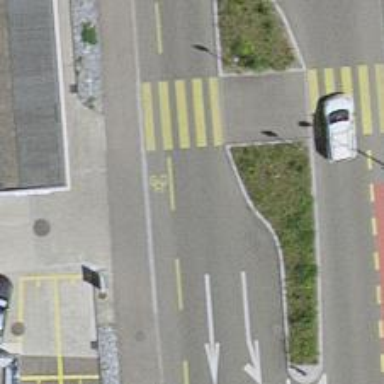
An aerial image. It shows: Primary highway with asphalt surface and designated cycle lane.